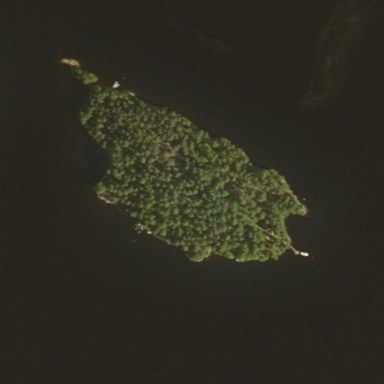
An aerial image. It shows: Island.